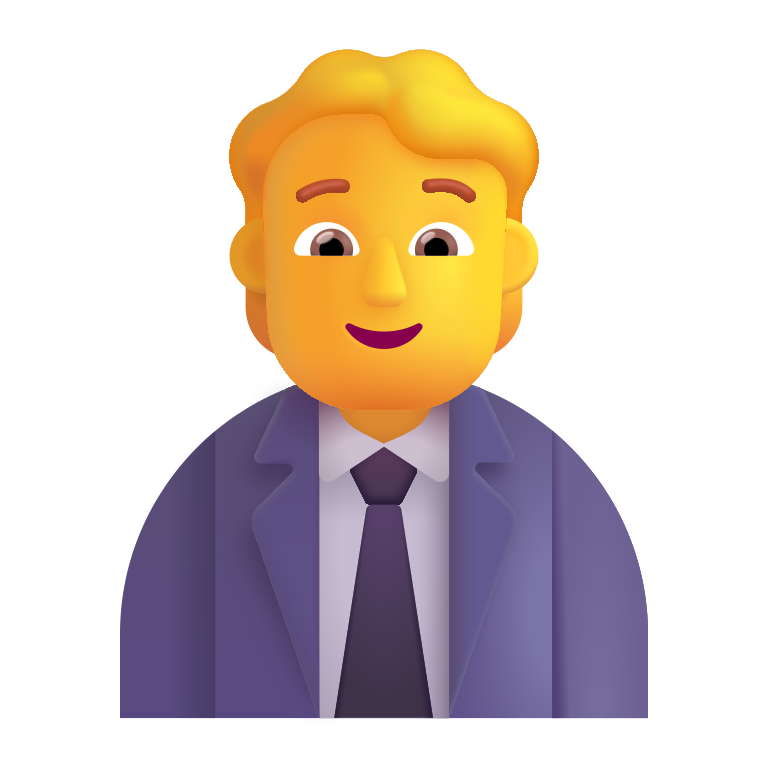
office worker color default